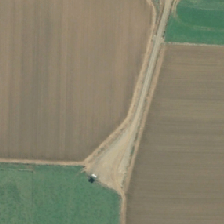
Land cover: shortrotation_cropland